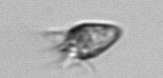
Label: Ciliophora